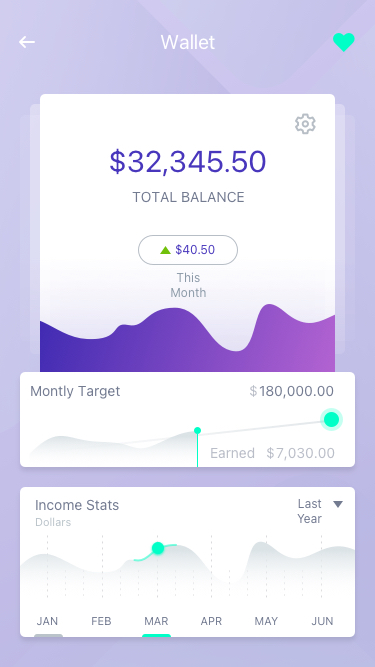
Text in this UI design:
Wallet
$32,345.50
Total Balance
This Month
$40.50
JAN
FEB
MAR
APR
MAY
JUN
Last Year
Income Stats
Dollars
Montly Target
180,000.00
$
7,030.00
$
Earned